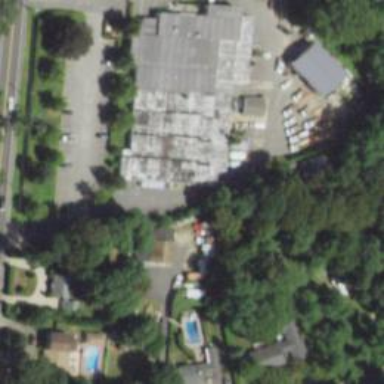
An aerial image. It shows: Commercial area.